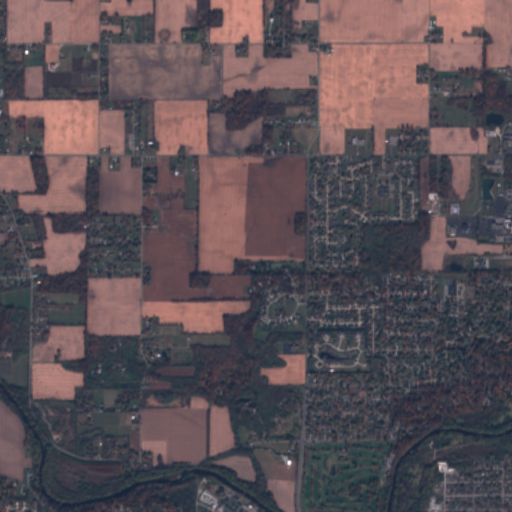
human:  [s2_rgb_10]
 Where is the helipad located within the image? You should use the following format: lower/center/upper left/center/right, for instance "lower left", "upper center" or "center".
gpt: The helipad is located in the center right of the image.
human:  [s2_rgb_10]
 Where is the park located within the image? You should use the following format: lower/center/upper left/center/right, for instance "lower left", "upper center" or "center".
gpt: The park is located in the lower right of the image.
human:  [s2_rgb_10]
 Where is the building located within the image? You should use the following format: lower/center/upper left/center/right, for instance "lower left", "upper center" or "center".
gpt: The building is located in the lower right of the image.
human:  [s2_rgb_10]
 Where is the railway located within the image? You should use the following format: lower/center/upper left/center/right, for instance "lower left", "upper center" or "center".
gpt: The railway is located in the upper of the image.
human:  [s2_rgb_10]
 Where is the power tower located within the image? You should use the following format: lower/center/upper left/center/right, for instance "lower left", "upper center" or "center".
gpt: There is no power tower in the image.